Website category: university
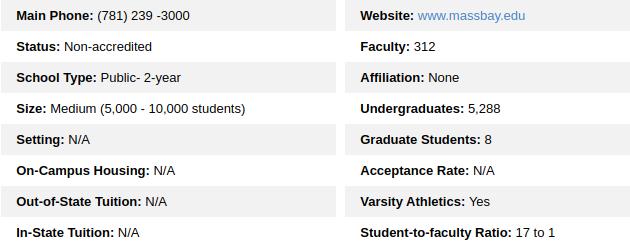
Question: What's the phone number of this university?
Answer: (781) 239 -3000

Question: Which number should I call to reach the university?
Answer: (781) 239 -3000

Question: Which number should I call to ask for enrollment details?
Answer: (781) 239 -3000

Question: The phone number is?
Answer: (781) 239 -3000

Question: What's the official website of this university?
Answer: www.massbay.edu

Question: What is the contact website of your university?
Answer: www.massbay.edu

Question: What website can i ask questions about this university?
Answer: www.massbay.edu

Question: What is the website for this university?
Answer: www.massbay.edu

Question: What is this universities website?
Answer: www.massbay.edu

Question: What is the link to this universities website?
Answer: www.massbay.edu

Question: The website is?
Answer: www.massbay.edu

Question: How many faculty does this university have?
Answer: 312

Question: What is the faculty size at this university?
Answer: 312

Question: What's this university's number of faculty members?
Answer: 312

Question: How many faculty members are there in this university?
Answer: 312

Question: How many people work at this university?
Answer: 312

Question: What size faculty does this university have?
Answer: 312

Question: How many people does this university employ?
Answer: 312

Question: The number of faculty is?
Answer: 312

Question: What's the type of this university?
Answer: Public- 2-year

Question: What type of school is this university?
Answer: Public- 2-year

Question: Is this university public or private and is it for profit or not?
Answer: Public- 2-year

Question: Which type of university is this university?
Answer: Public- 2-year

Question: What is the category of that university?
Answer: Public- 2-year

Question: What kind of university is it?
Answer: Public- 2-year

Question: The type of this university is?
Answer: Public- 2-year

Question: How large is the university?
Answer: Medium (5,000 - 10,000 students)

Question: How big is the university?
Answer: Medium (5,000 - 10,000 students)

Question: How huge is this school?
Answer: Medium (5,000 - 10,000 students)

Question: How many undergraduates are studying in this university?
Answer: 5,288

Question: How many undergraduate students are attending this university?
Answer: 5,288

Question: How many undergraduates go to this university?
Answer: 5,288

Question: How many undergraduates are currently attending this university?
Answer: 5,288

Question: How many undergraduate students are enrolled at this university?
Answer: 5,288

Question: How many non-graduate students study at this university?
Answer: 5,288

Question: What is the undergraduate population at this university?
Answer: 5,288

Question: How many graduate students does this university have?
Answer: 8

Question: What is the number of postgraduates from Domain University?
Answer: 8

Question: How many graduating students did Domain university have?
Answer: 8

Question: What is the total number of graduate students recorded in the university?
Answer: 8

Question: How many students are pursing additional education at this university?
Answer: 8

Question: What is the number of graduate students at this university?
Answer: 8

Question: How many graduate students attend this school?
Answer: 8

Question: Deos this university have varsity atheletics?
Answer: Yes

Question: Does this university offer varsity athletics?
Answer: Yes

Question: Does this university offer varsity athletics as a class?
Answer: Yes

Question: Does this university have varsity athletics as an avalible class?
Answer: Yes

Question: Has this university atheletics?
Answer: Yes

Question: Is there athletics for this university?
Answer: Yes

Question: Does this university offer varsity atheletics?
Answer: Yes

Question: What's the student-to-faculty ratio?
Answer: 17 to 1

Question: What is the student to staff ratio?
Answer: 17 to 1

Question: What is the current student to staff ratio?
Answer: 17 to 1

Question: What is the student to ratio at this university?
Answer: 17 to 1

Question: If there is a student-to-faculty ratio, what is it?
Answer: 17 to 1

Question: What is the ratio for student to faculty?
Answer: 17 to 1

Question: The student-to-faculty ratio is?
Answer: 17 to 1